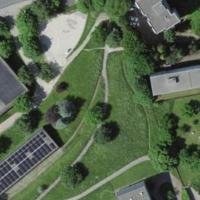
EUNIS habitat code: 55
Species observed at this site:
Fagus sylvatica